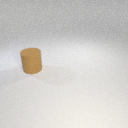
large brown rubber cylinder